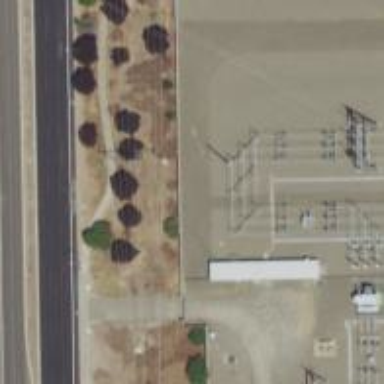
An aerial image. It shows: Power pole.